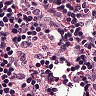
Metastatic tissue present: no